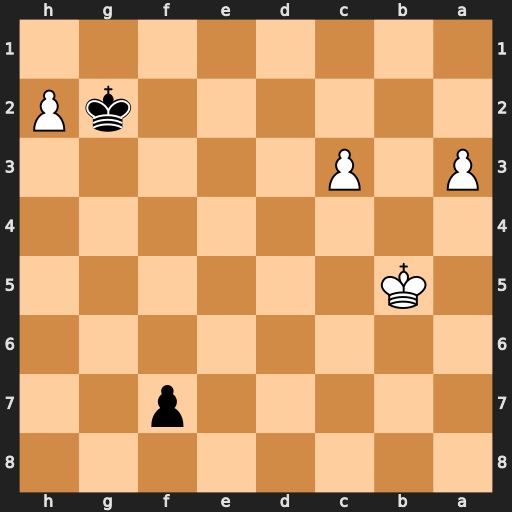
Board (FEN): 8/5p2/8/1K6/8/P1P5/6kP/8
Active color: b
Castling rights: -
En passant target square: -
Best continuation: f5 c4 f4 c5 f3 c6 f2 c7 f1=Q+